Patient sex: M
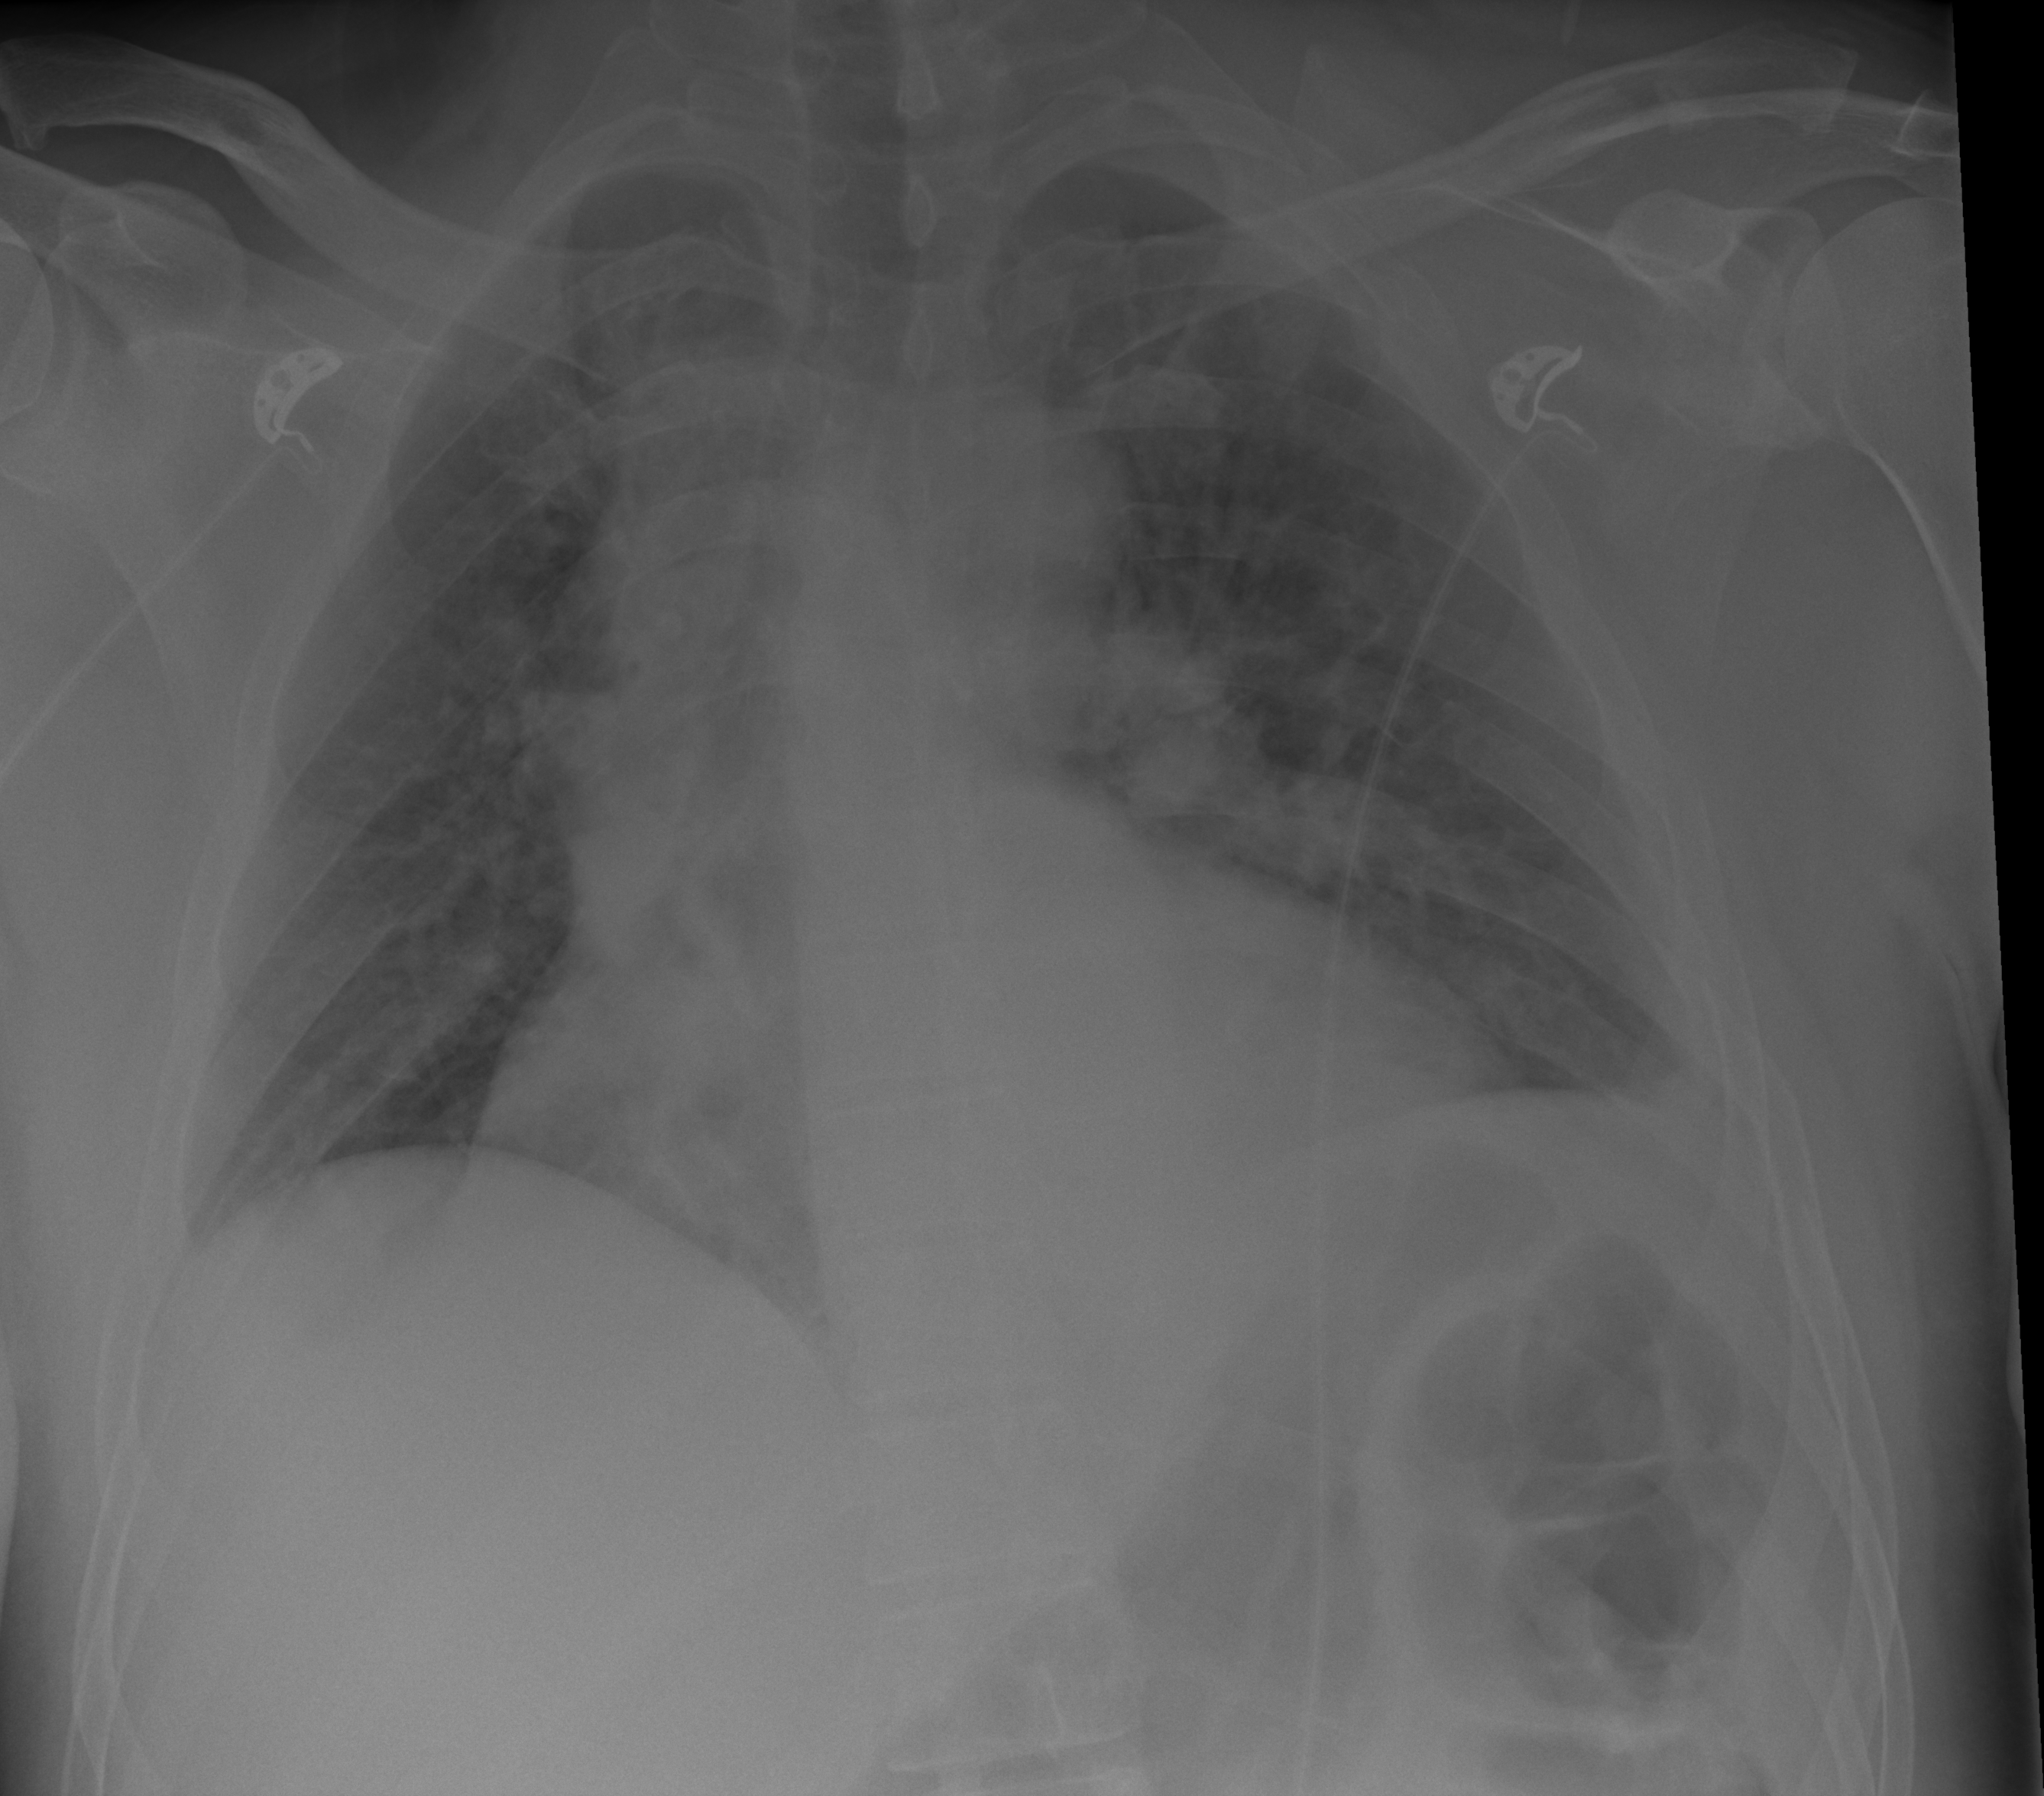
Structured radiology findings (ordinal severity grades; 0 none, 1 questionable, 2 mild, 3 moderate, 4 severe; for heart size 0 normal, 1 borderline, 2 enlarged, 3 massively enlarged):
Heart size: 2
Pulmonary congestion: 3
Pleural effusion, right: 0
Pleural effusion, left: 2
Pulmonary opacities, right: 2
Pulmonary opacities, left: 2
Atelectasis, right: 2
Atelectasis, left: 2